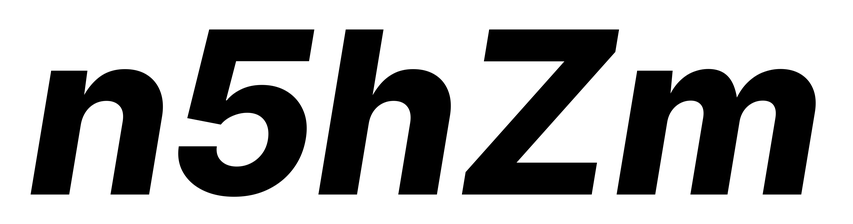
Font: Inter-Italic_ExtraBold_Italic